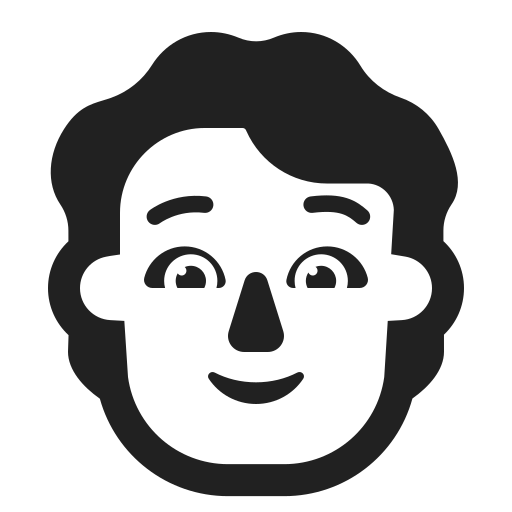
person red hair high contrast default